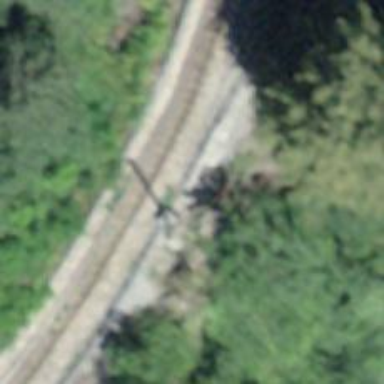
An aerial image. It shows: Narrow-gauge railway with single track. The railway is electrified with contact line.